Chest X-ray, PA view. Patient: 62 years old, sex F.
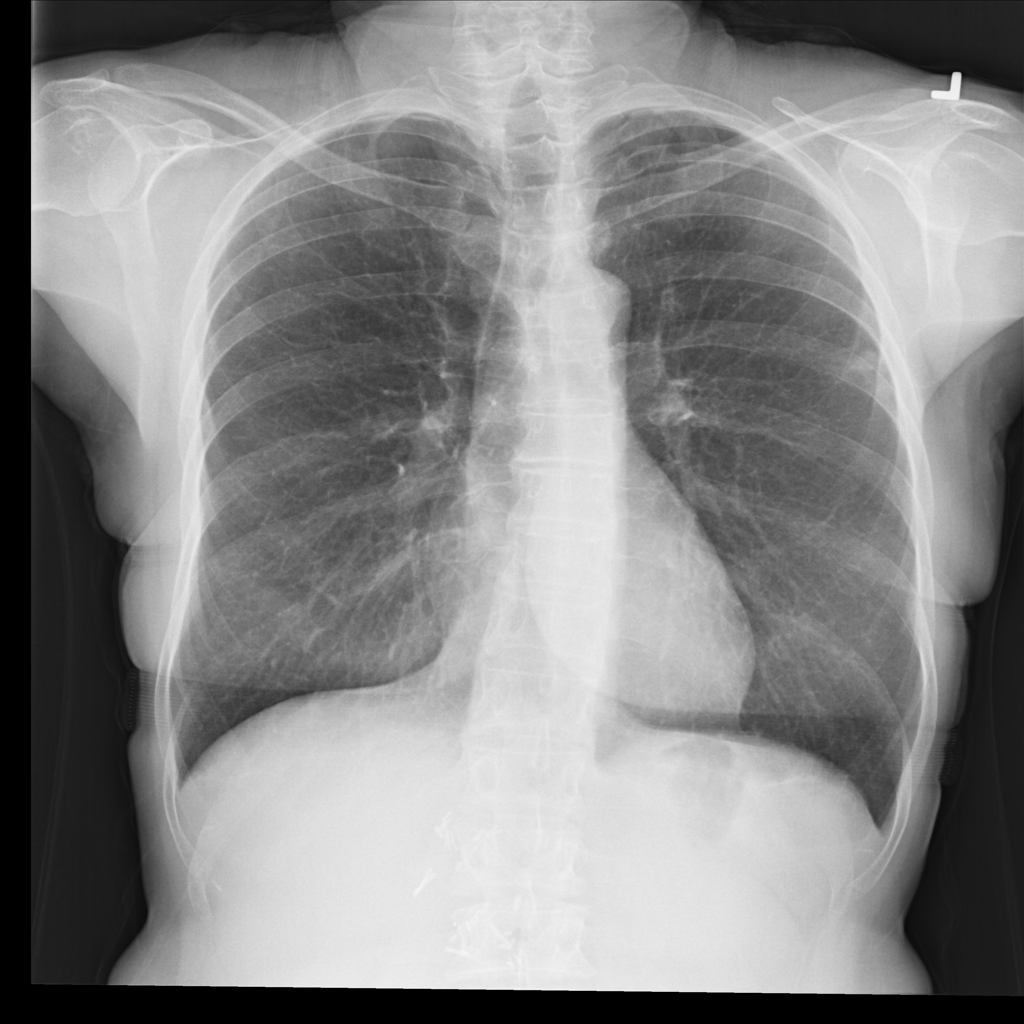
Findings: Nodule